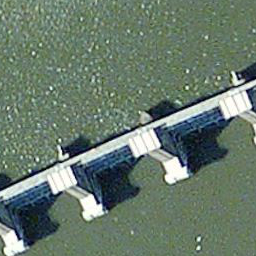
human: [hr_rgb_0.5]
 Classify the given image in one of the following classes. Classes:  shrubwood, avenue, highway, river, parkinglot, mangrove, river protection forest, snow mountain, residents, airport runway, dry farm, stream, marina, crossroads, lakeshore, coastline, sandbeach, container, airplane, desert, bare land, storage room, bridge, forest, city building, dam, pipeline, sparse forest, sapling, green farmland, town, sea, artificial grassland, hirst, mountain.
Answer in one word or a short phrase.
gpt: dam